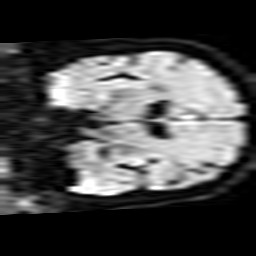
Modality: TRACE
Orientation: coronal
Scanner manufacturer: philips
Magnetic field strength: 1.5 T
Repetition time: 3.127 s
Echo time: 0.06152 s